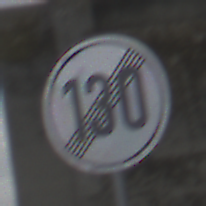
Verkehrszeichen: EndeGeschwindigkeit130
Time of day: Midday
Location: Outdoor (Suburban)
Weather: Overcast
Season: NotSpecified
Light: Natural